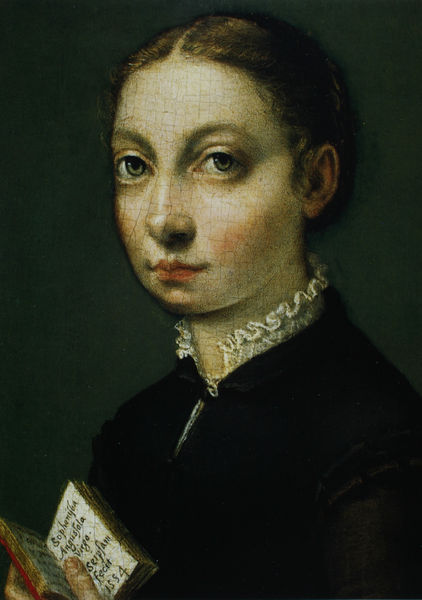
Titel: Selbstporträt (Ausschnitt)
Künstler: Sofonisba Anguissola
Standort: Wien
Institution: Kunsthistorisches Museum
Schlagwörter: blau, dunkel, gemälde, kopf, schatten, weiß, grün, ocker, braun, daumen, finger, frau, frisur, haar, hell, hintergrund, kleid, licht, mund, nase, ohr, orange, profil, schwarz, stirn, blick, dame, rot, beige, malerei, blond, hemd, jung, augen, bibel, blass, bluse, gesicht, kragen, mensch, spitze, trauer, bild, bildnis, hals, portrait, porträt, signatur, öl, kirche, auge, gold, haare, mantel, blässe, kinn, lippen, locke, locken, mittelscheitel, ohren, renaissance, rosa, rouge, scheitel, rund, dutt, magd, schrift, wangen, italien, risse, zopf, ernst, brauen, malerin, junge frau, rüschen, wange, augenbraue, hemdkragen, buch, links, jugend, jungfrau, mundwinkel, seite, text, selbstbildnis, leinwand, stehkragen, gebet, sonntag, buchseite, seiten, halbprofil, büchlein, firnis, schläfen, brav, altmeisterlich, spitzenkragen, gesichtszüge, röte, aufgeschlagen, buchseiten, handschrift, latein, blaue, siten, beschädigt, auchten, protestantisch, sophie, bibek, zugewand, betrachteradressiert, hesicht, protestantin, blik, 1554, renaissanceporträt, 16 jahrhundert, kirchenmaus, virgo, anguissola, gekräuselter kragen